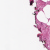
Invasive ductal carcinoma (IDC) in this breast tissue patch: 0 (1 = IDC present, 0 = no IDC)